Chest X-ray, PA view. Patient: 45 years old, sex F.
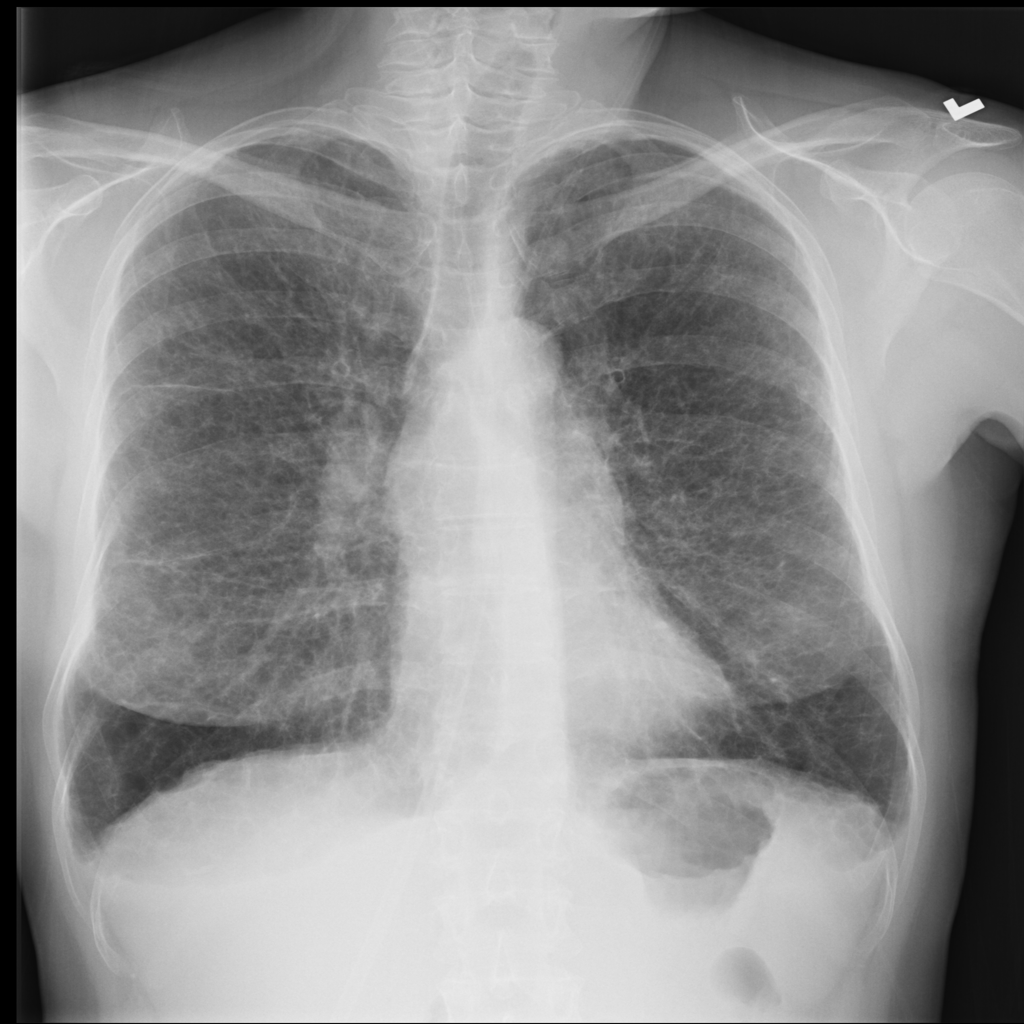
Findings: No Finding